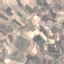
Land use / land cover: PermanentCrop